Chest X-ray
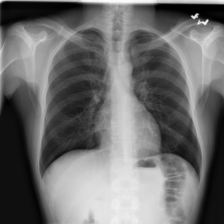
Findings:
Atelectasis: negative
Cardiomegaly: negative
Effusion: negative
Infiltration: negative
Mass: negative
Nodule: negative
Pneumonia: negative
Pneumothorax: negative
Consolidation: negative
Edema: negative
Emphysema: negative
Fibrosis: negative
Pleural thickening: negative
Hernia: negative